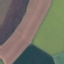
Land use / land cover: AnnualCrop